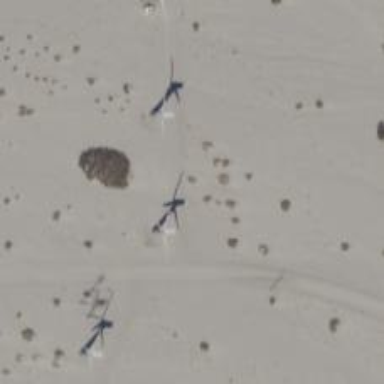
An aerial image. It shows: Horizontal axis wind turbine generating power from wind.